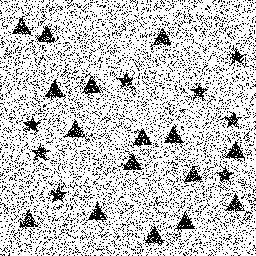
Squares: 0
Triangles: 16
Stars: 8
Total shapes: 24